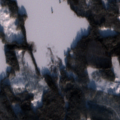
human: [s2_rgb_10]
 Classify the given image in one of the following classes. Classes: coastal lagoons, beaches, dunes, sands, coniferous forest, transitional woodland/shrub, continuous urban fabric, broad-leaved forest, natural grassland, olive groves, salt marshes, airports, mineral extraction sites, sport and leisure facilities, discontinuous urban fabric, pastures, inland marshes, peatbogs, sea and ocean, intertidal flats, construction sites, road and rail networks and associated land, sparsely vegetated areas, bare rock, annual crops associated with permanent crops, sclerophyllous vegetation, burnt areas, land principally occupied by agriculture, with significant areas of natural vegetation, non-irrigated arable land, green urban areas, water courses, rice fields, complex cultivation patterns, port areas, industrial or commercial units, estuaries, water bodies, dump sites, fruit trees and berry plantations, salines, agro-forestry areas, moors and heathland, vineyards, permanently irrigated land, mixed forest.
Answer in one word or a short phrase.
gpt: coniferous forest, mixed forest, transitional woodland/shrub, water bodies